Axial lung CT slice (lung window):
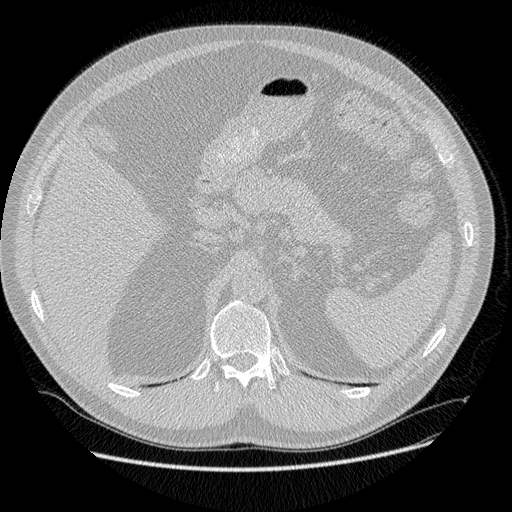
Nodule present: no